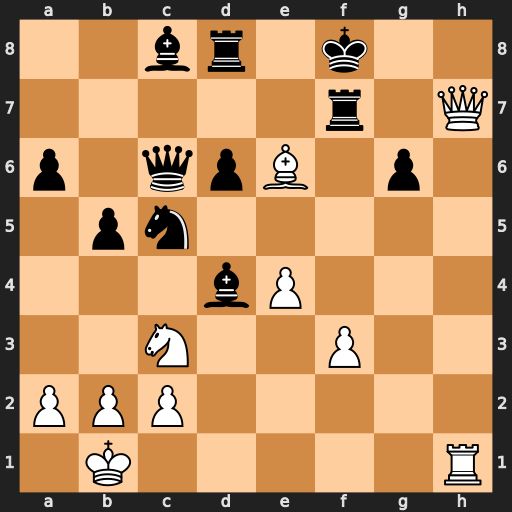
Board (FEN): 2br1k2/5r1Q/p1qpB1p1/1pn5/3bP3/2N2P2/PPP5/1K5R
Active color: w
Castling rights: -
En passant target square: -
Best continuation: Qxf7#